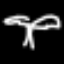
Label: palm tree